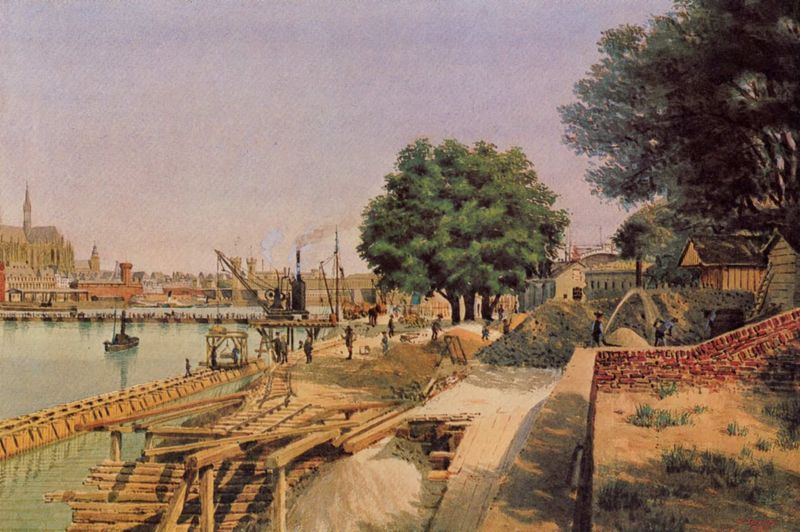
Titel: Am Deutzer Ufer, Bau der Eisenbahnanlagen
Künstler: Wilhelm Scheiner
Standort: Köln
Institution: Stadtmuseum, Graphische Sammlung
Schlagwörter: baum, blau, blätter, gemälde, himmel, laub, meer, schatten, wasser, aquarell, baumstämme, bäume, fluss, grün, landschaft, menschen, ocker, sand, see, stadt, ufer, frankreich, frau, grau, holz, licht, männer, schwarz, straße, zeichnung, gebäude, gras, haus, park, rot, schloss, weg, beige, leute, wirtschaft, architektur, stein, bild, holland, öl, ferne, gräser, horizont, häuser, spiegelung, weite, brücke, büsche, gewässer, kanal, kirche, rauch, personen, rosa, arbeit, boot, boote, handel, kahn, schornstein, turm, garten, schiff, schiffe, ansicht, passanten, holzplanken, dorf, dächer, mauer, ziegel, arbeiter, hafen, industrie, ladung, anleger, kai, promenade, dampf, dampfer, dampfschiff, holzstämme, pier, planken, steg, stämme, metall, balken, bohlen, bretter, baumkrone, uferbefestigung, maschine, lende, dom, flaschenzug, kran, mauerwerk, kathedrale, rau, werkstatt, sicht, bahn, gleis, gleise, schienen, stahl, bau, sandhaufen, bauen, aufbau, baustelle, rhein, ziegelmauer, dampfmaschine, maschinen, köln, schlepper, krahn, sandhügel, bauhütte, frene, bauarbeiter, verladen, gleisbau, dampfmaschinen, stag, lände, verladehafen, deichbau, deutzerbrücke, eisenbahn strecke, industriehafen, poll, holf, faluss, dampfkran, nbacksteine